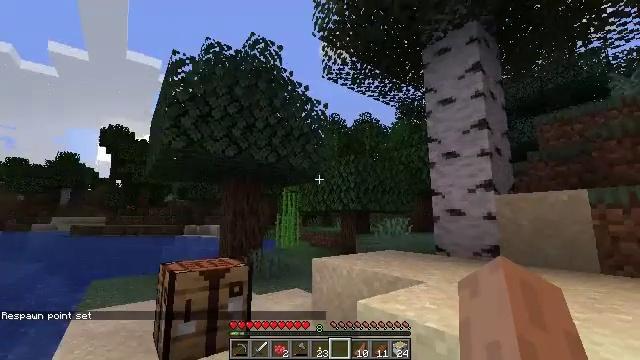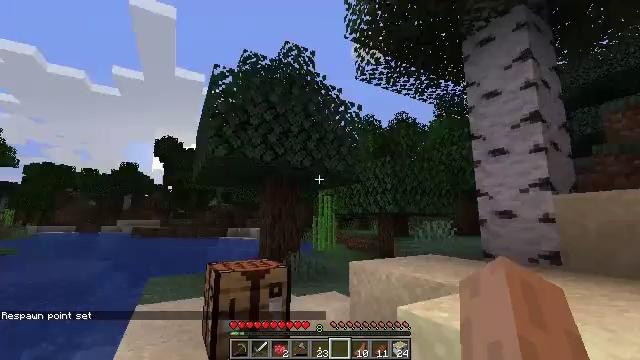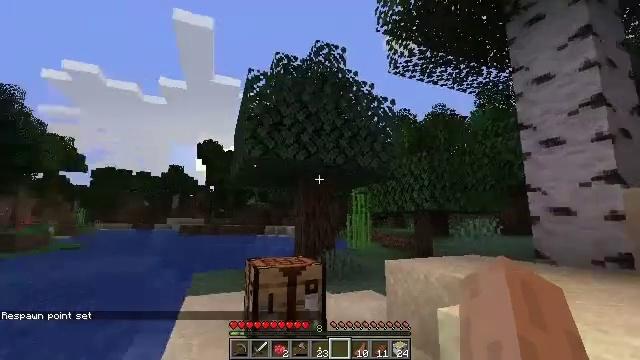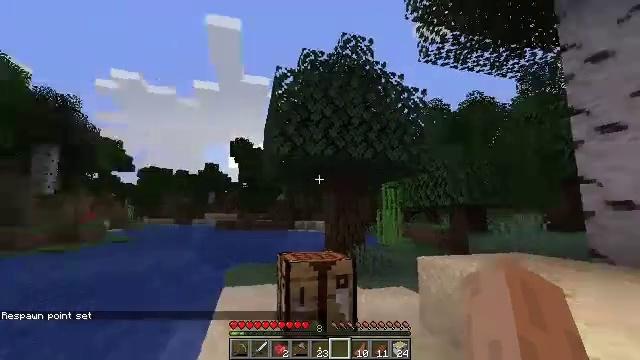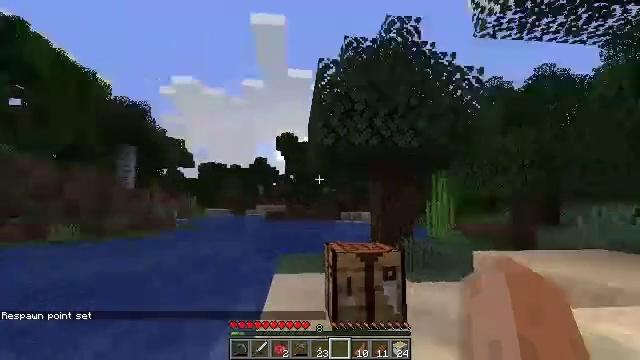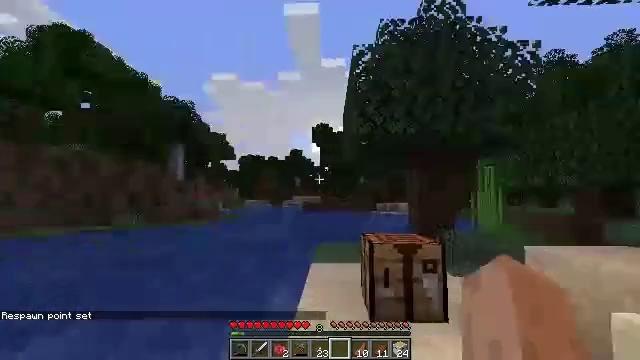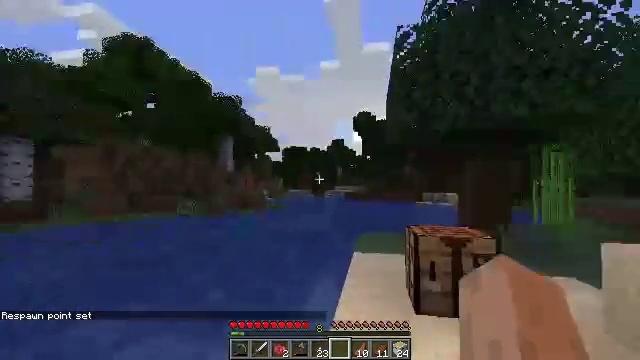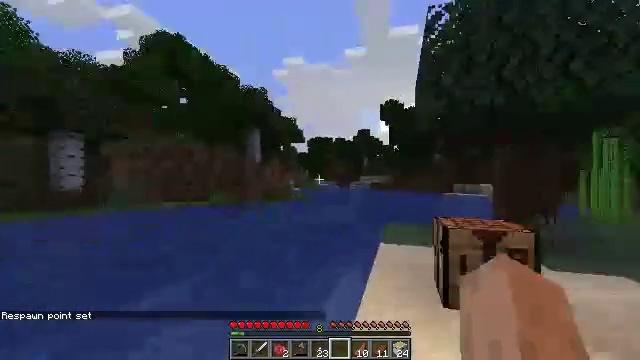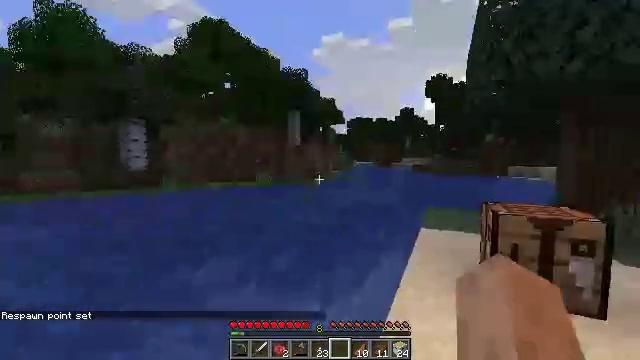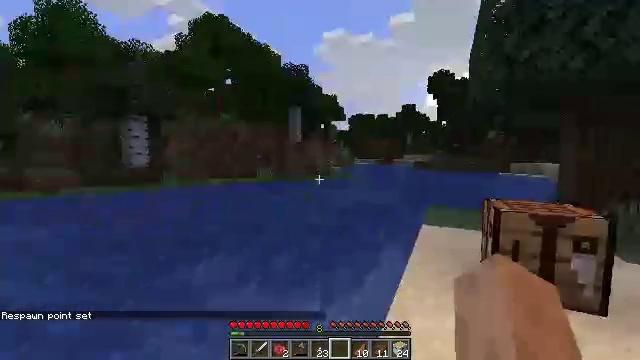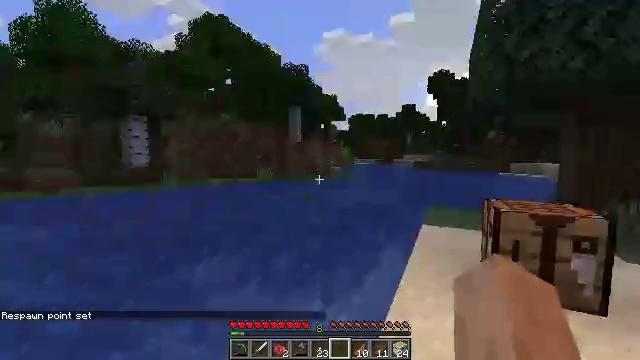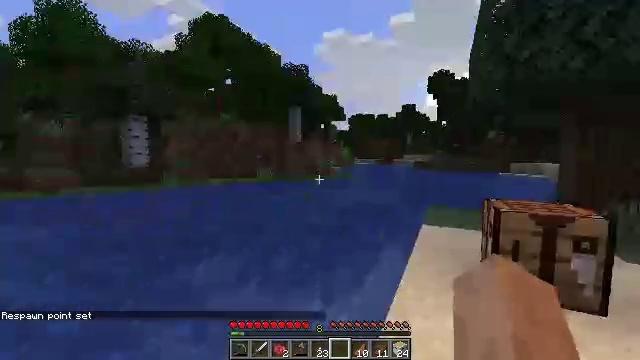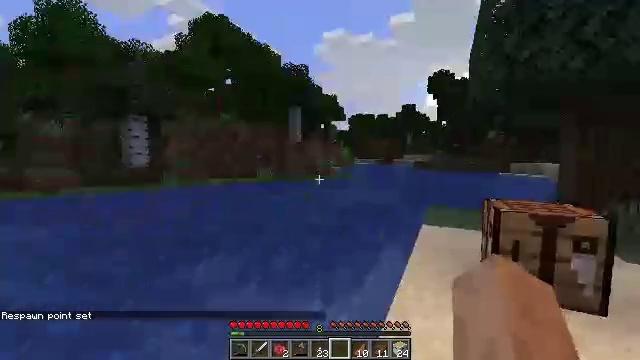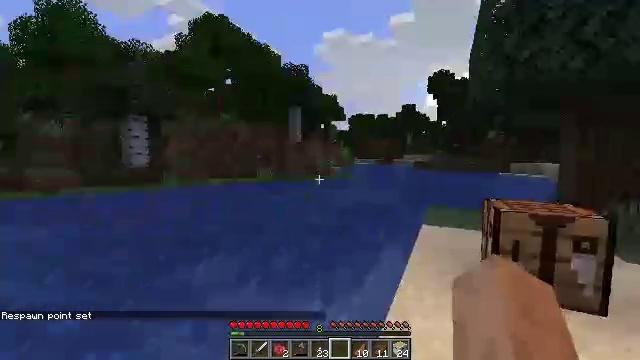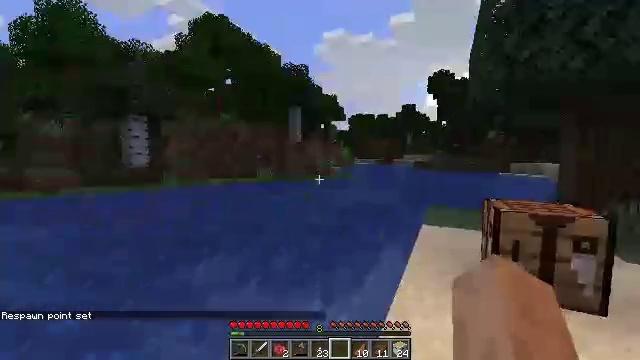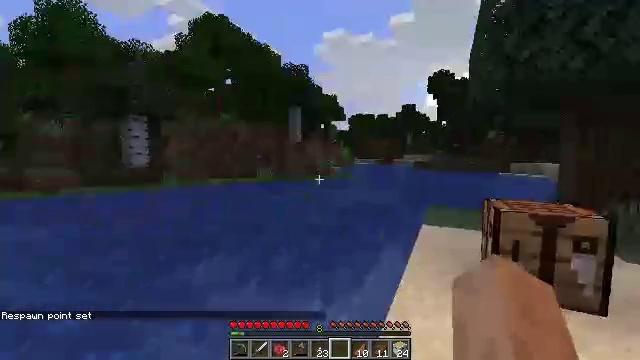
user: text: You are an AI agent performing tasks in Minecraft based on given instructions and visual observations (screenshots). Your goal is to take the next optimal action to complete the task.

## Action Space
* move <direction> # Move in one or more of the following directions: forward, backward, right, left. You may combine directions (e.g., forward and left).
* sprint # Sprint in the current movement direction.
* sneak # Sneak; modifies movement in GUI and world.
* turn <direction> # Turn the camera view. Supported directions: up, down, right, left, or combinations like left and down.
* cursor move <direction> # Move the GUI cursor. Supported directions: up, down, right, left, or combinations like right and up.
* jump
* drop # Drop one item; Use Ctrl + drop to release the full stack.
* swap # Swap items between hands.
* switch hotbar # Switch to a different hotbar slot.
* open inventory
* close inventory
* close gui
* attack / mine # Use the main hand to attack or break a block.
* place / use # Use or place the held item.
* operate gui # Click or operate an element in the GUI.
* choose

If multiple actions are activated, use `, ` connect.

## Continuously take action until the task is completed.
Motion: motion action
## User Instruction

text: Mine the red bed from the ground.
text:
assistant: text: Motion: turn left
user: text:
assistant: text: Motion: turn left
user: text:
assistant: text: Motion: turn left and down
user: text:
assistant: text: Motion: turn left and down
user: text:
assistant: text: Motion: turn left and down
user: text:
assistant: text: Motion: turn left and down
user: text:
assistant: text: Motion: turn left and down
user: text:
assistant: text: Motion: turn left and down
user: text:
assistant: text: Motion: no_op
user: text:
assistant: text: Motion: no_op
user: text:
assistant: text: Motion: no_op
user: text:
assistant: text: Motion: no_op
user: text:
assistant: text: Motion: no_op
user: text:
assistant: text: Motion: no_op
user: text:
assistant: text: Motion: no_op
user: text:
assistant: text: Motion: turn up
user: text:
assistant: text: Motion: no_op
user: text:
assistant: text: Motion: no_op
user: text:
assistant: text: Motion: no_op
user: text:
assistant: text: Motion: no_op
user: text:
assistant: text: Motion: turn right
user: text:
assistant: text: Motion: turn right
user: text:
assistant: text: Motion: turn right
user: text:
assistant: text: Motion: turn right
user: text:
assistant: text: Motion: no_op
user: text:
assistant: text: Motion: no_op
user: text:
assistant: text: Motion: no_op
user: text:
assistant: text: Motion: no_op
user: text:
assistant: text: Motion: no_op
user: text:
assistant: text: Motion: no_op